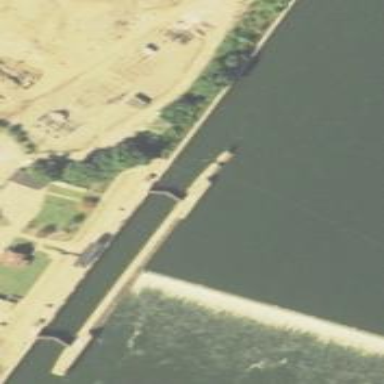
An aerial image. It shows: Lock gate on waterway.